Field crop: maize
Growth stage: 2
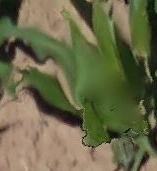
Species: maize